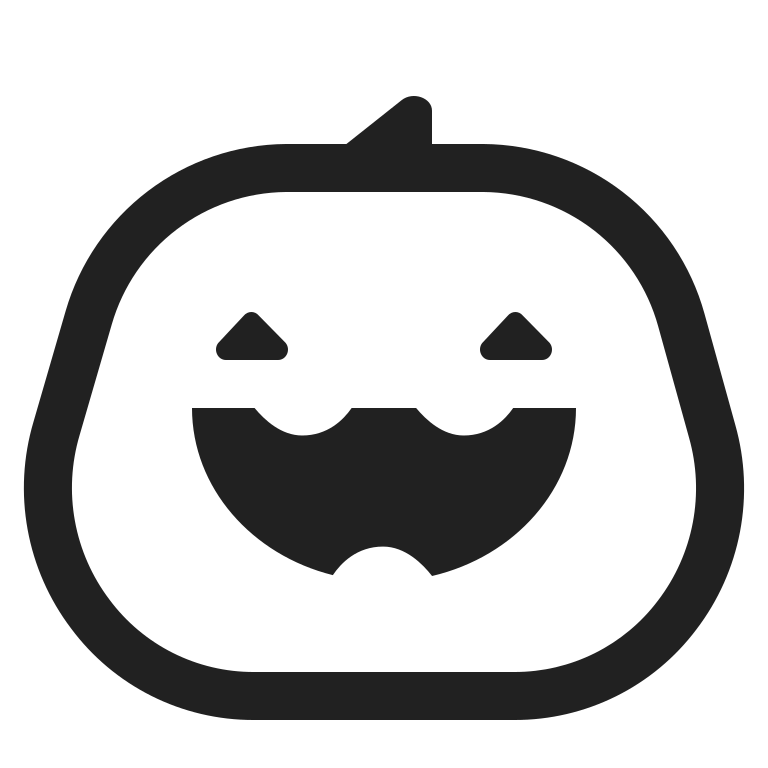
jack o lantern high contrast